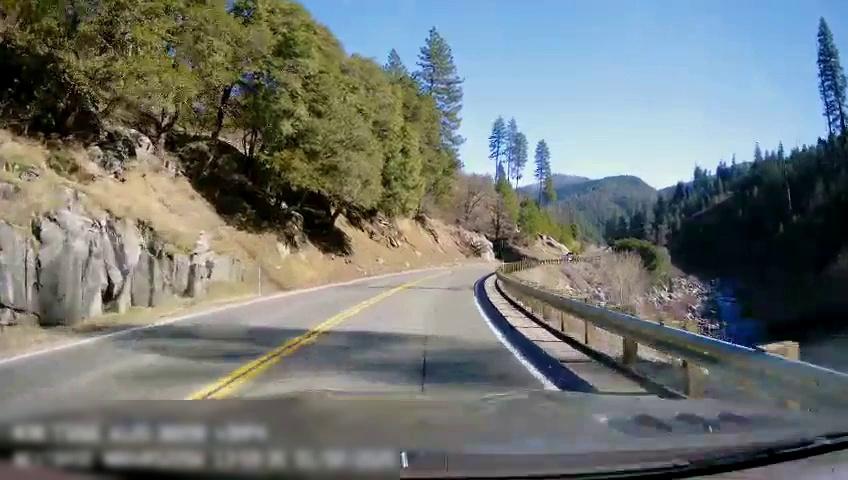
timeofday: Day
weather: Sunny
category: Drivable Space
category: Drivable Space
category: Vehicles | Truck
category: Lanes | Opposite Lane
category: Lanes | Current Lane
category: Lanes | Opposite Lane
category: Lanes | Current Lane